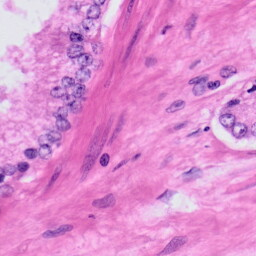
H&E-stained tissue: Prostate